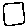
Label: square